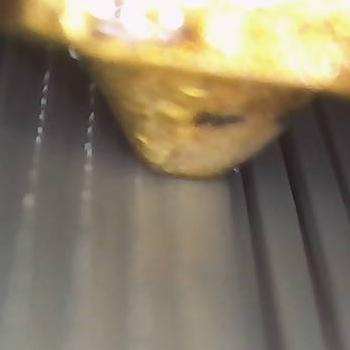
Flow rate: 300%